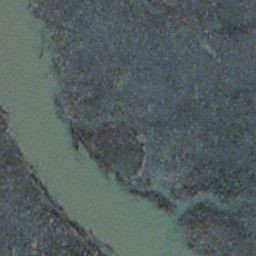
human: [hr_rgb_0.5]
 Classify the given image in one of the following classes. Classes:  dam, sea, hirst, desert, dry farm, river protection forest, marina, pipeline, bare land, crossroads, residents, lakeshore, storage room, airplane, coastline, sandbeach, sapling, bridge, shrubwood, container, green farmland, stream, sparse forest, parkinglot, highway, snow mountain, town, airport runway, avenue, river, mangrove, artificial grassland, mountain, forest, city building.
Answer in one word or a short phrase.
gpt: stream